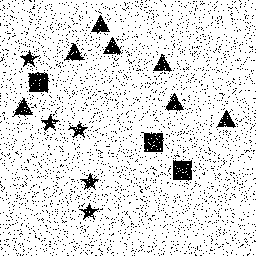
Squares: 3
Triangles: 7
Stars: 5
Total shapes: 15